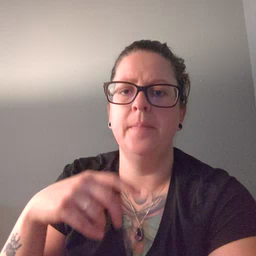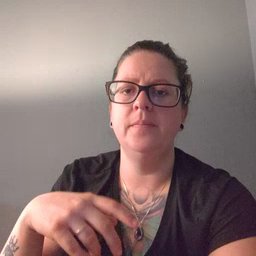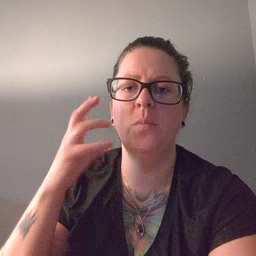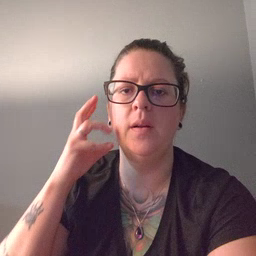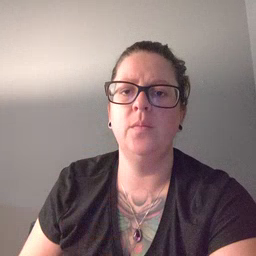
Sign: radio